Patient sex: M
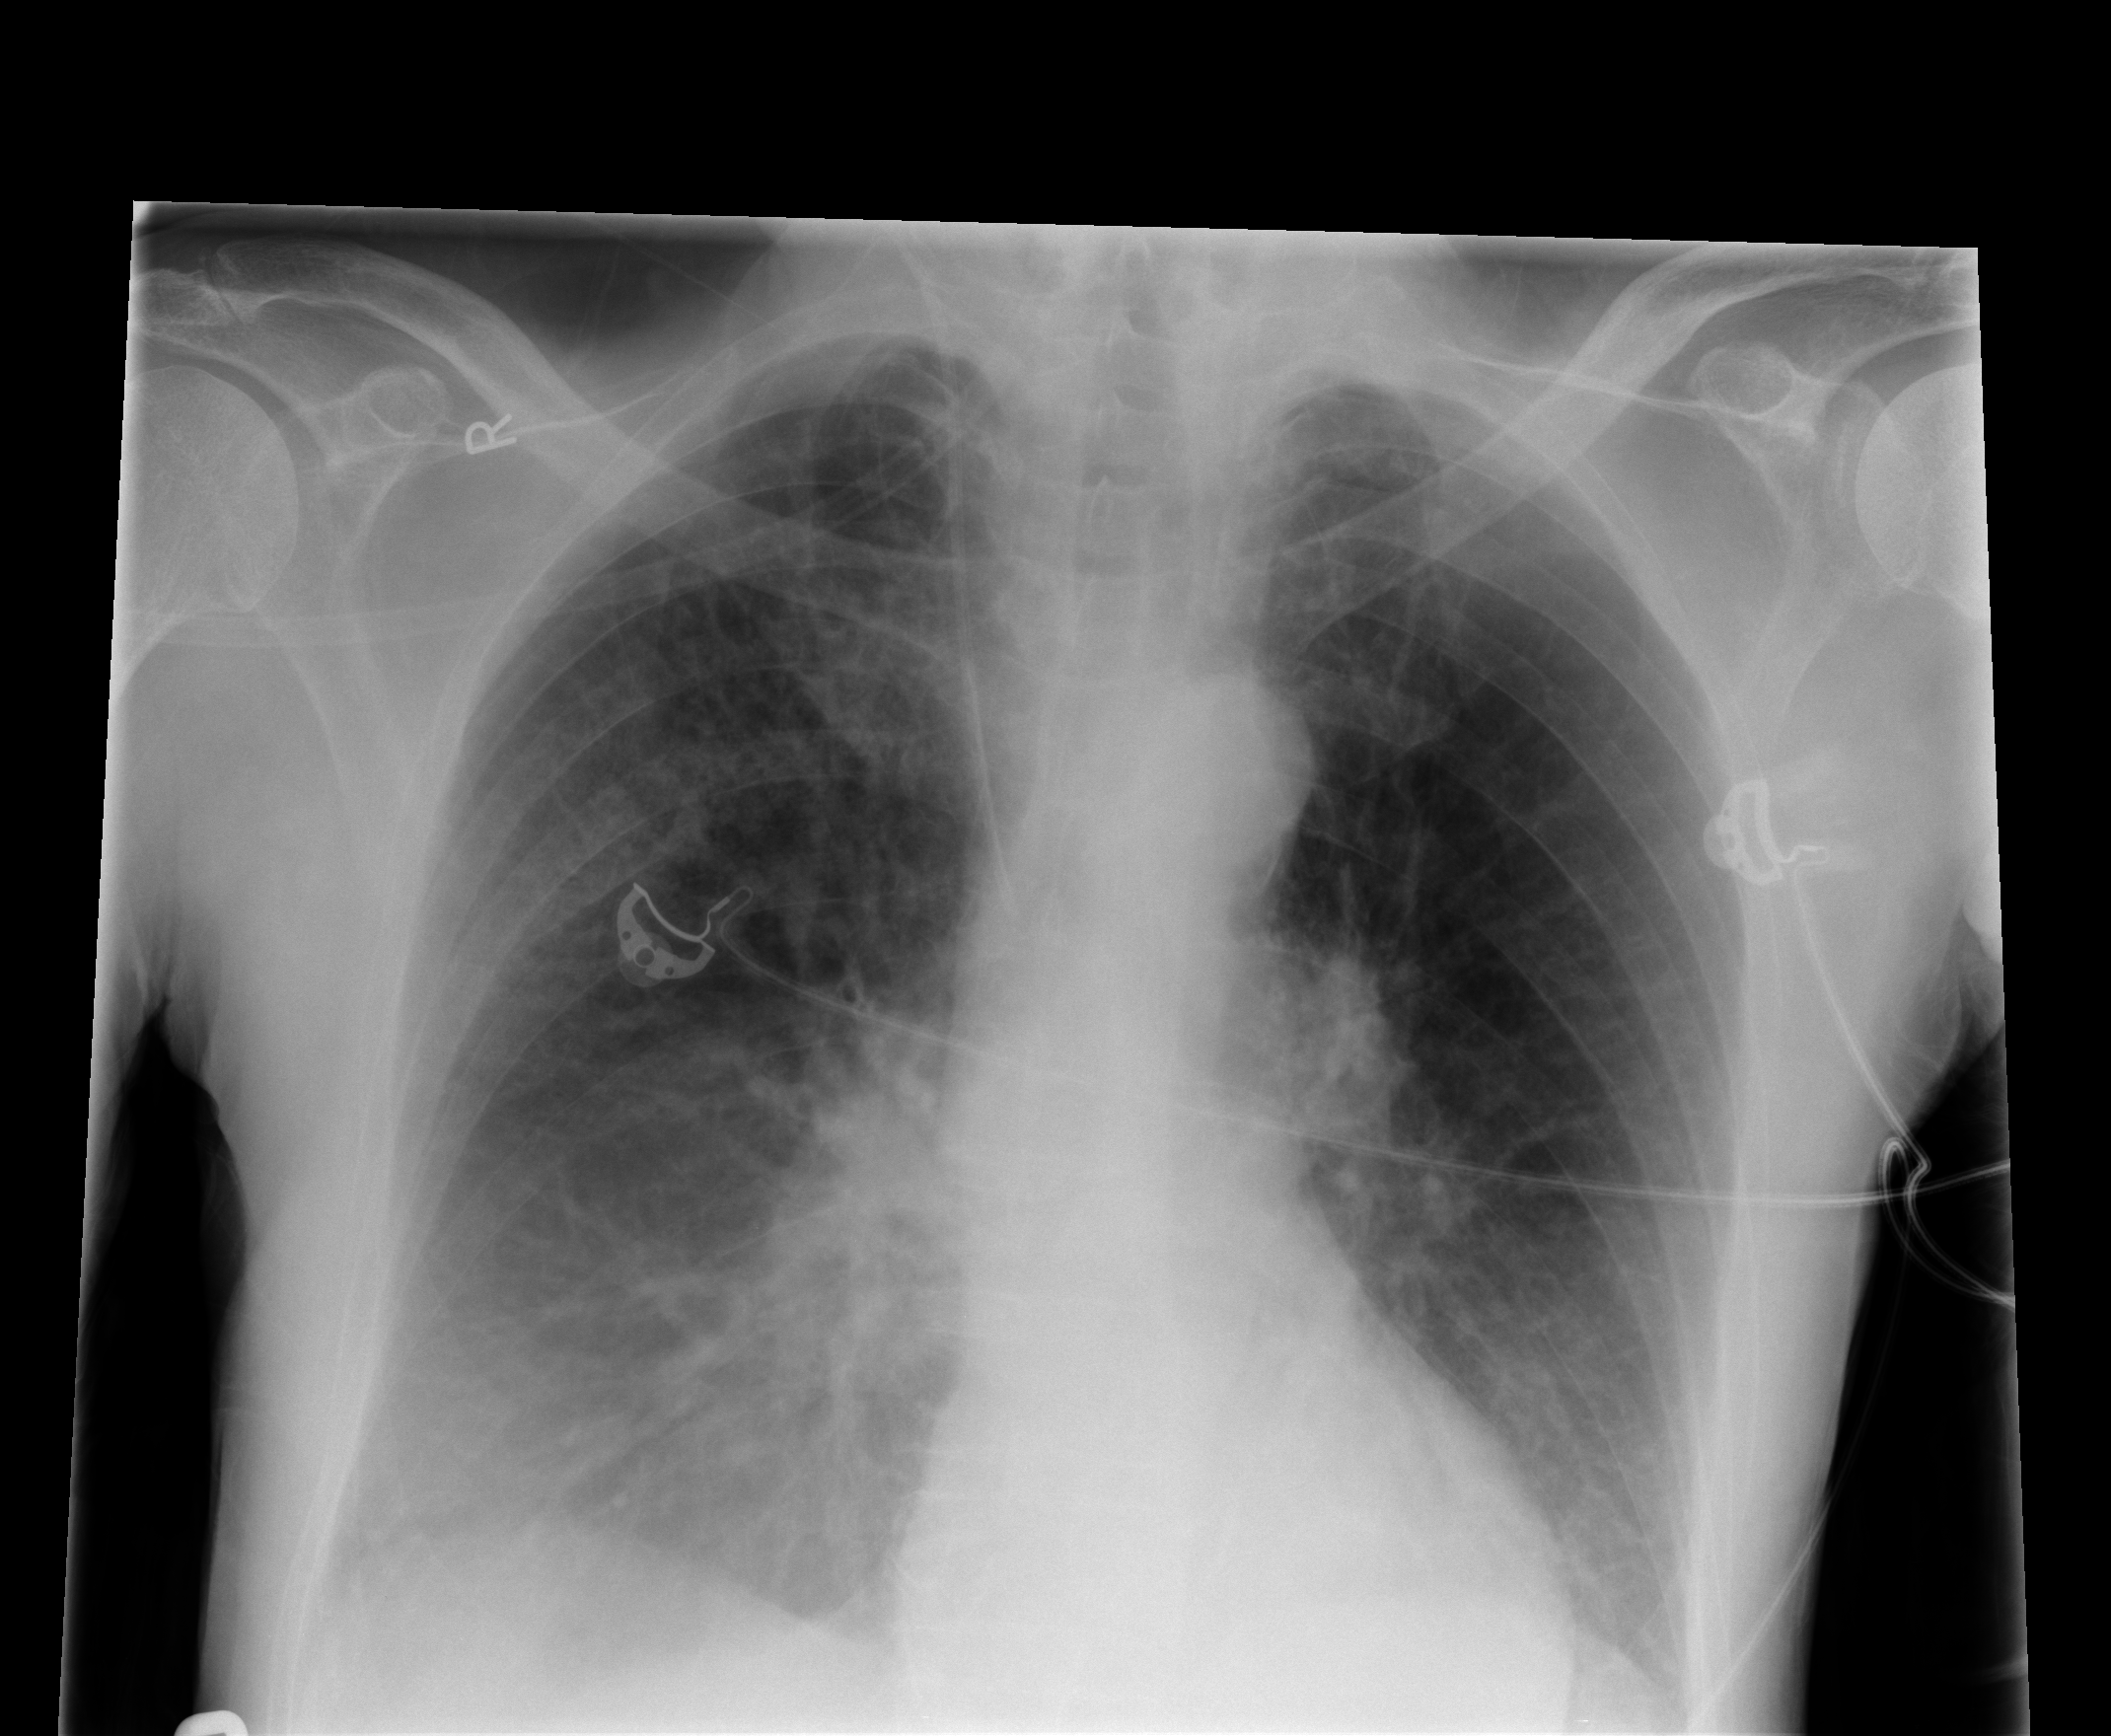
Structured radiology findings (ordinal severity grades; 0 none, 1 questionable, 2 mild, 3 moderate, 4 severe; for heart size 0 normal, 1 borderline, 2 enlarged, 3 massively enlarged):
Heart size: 0
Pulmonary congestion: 2
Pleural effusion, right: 2
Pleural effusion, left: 0
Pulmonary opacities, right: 0
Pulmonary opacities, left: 0
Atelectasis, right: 1
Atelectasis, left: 0